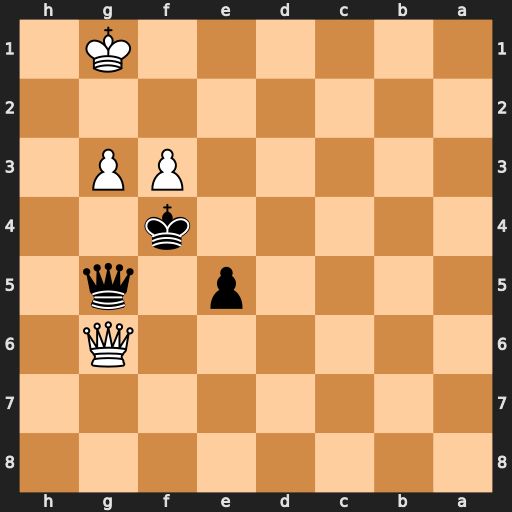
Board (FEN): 8/8/6Q1/4p1q1/5k2/5PP1/8/6K1
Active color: b
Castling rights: -
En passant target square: -
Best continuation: Qxg3+ Qxg3+ Kxg3 f4 exf4 Kf1 Kf3